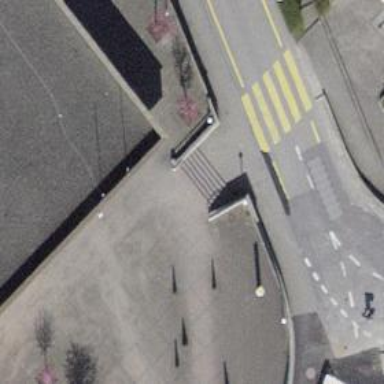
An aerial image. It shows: Road with steps.